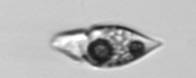
Label: Amphidinium